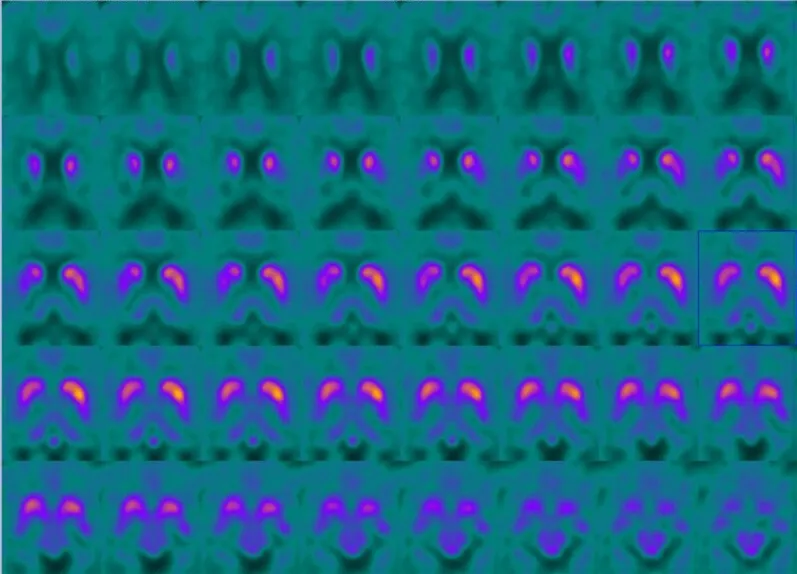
Image of 18F-DOPA PET/computed tomography (CT) of patient. Image demonstrates an asymmetric dopaminergic deficit (worse on the right side) suggestive of Parkinson's Disease.
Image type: radiology (pet)